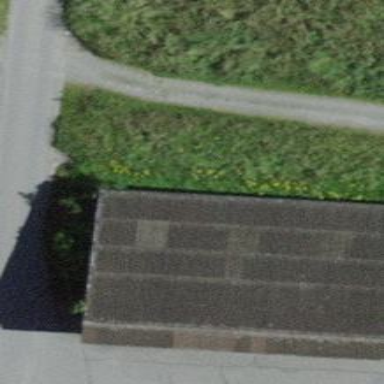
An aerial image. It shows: Shed.